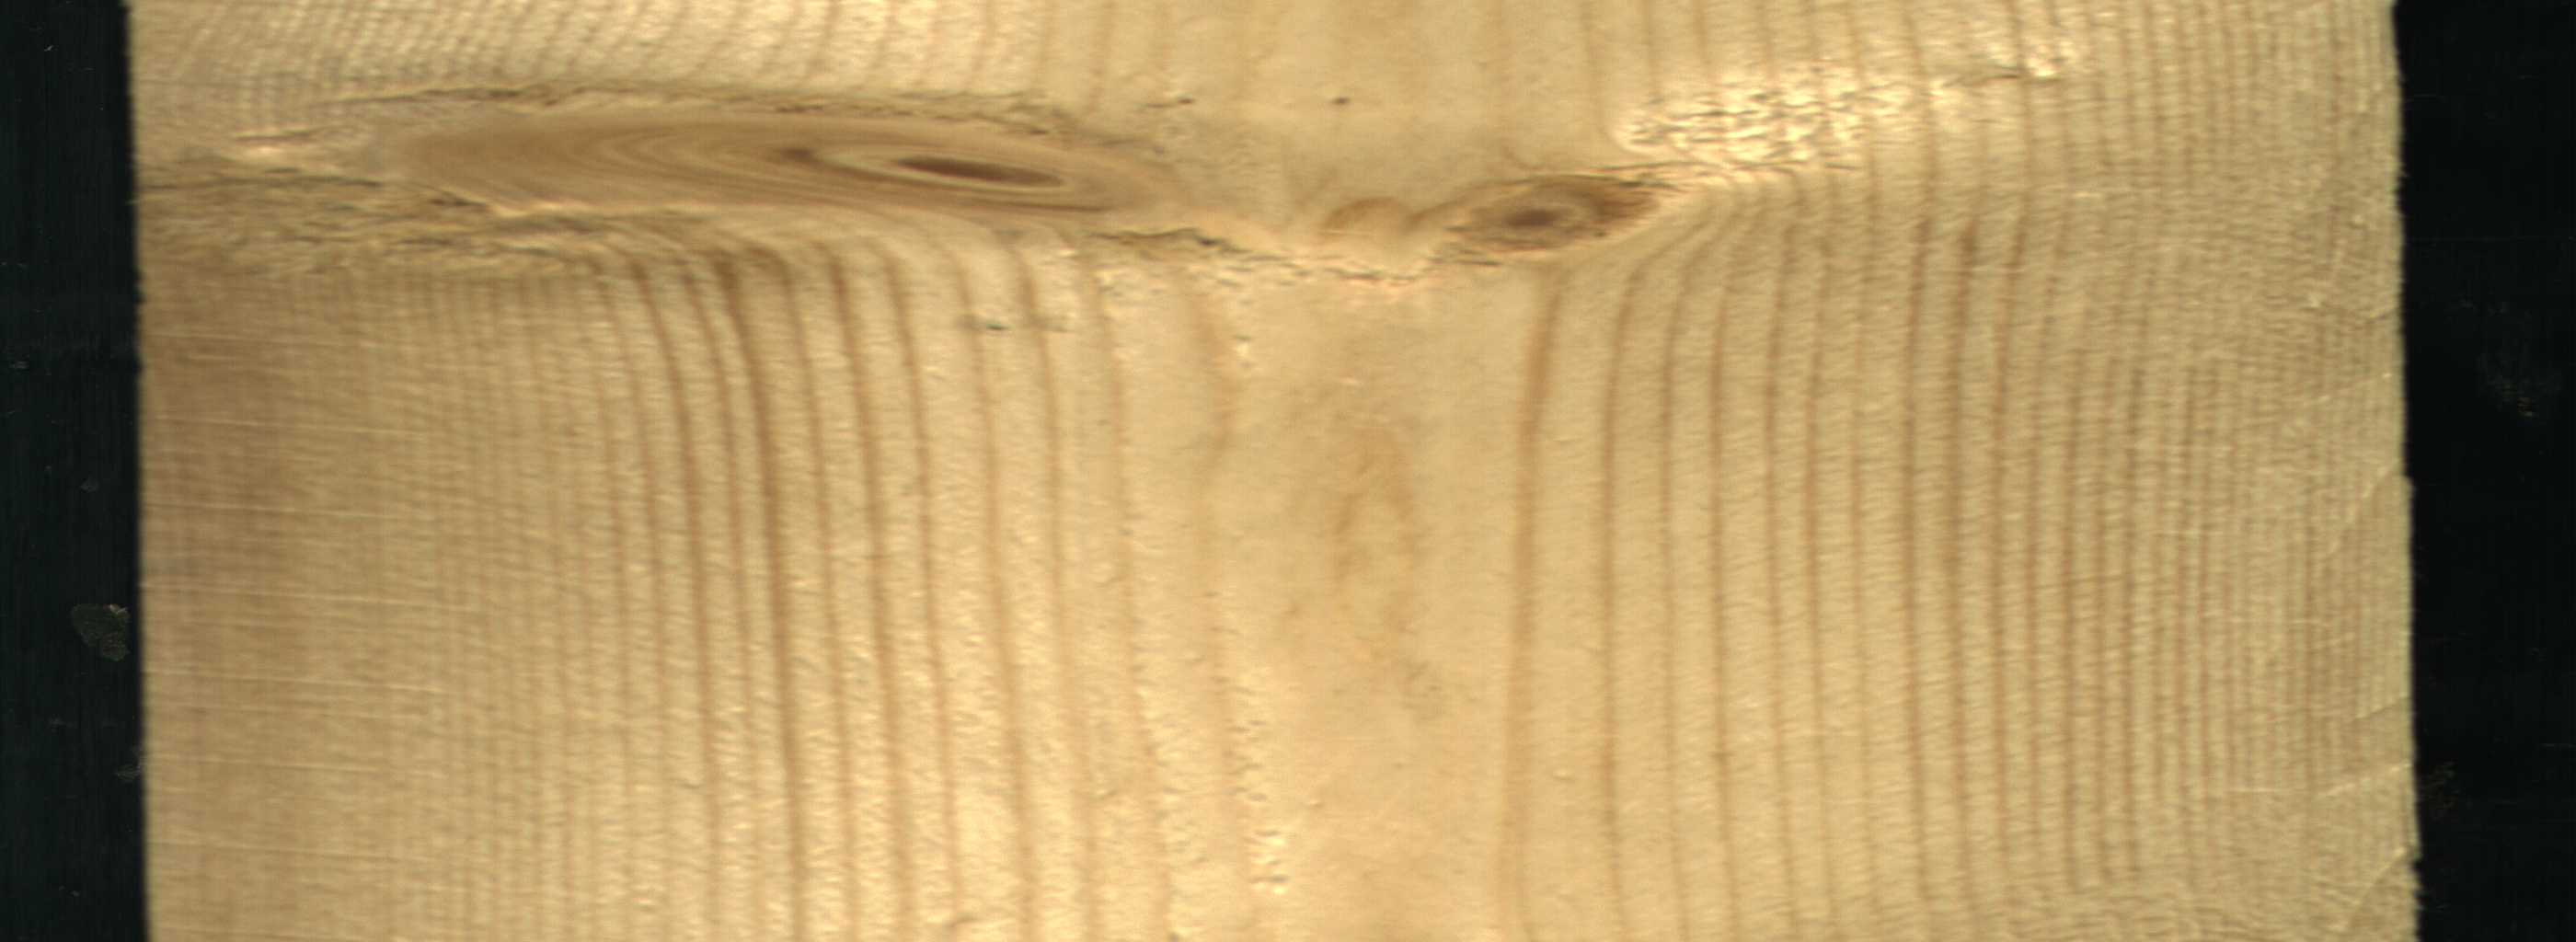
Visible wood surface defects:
Live_Knot
Live_Knot